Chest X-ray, AP view. Patient: 9 years old, sex M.
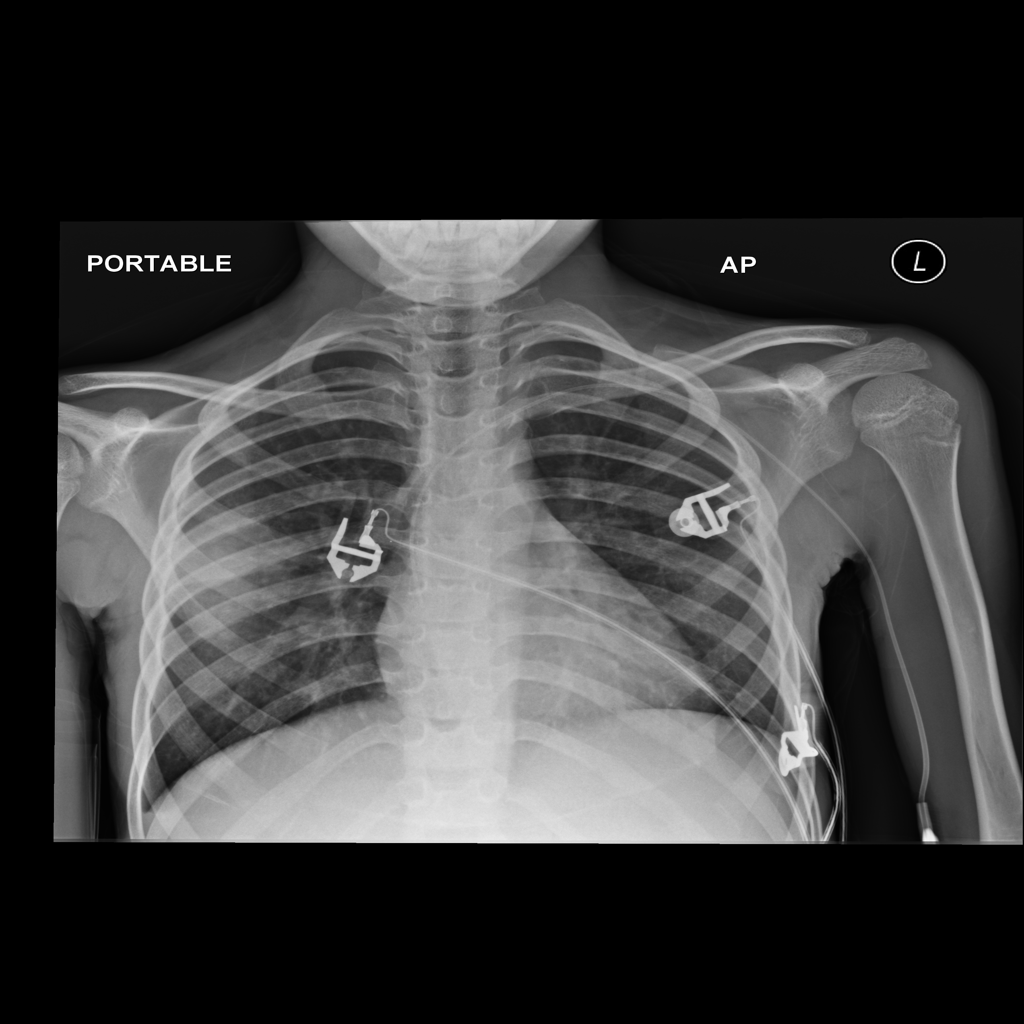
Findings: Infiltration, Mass